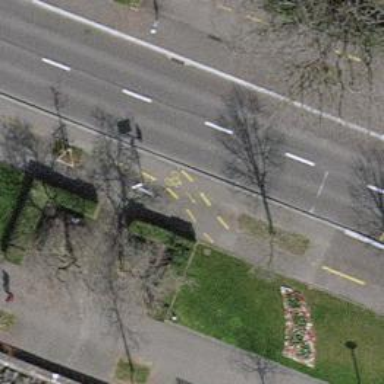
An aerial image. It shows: Avenue lined with trees.